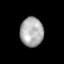
Tissue: lung
Cell type: Epithelial cells
Senescence score: 0.112
Nuclear area (px): 664
Mean DAPI intensity: 171.08